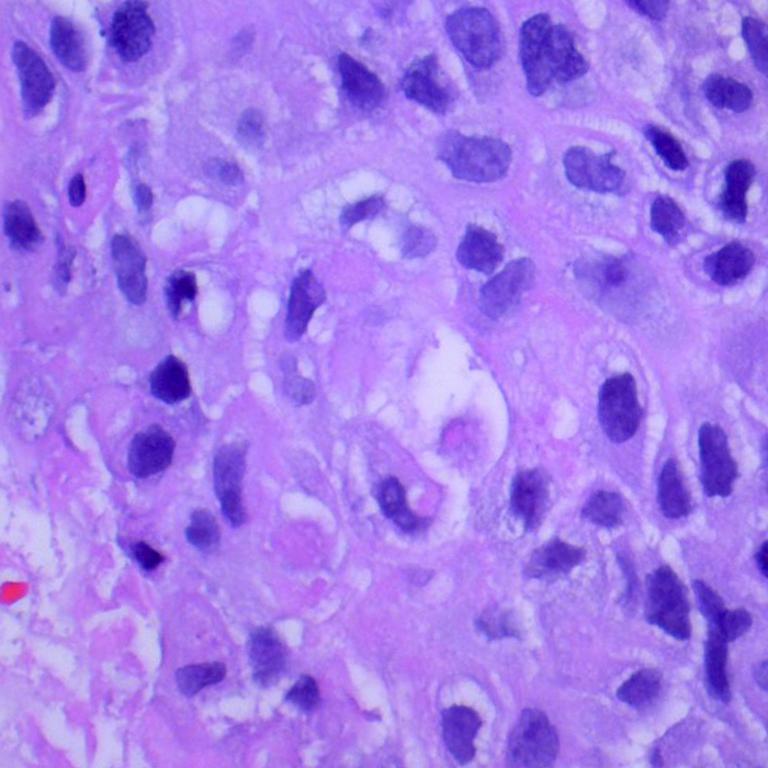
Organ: lung
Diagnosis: squamous carcinomas